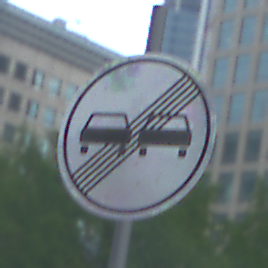
Verkehrszeichen: EndeUeberholverbot
Umgebung: Outdoor, Urban
Tageszeit: MorningAfternoon
Wetter: PartlyCloudy
Licht: Natural
Jahreszeit: NotSpecified
Kontrast: LowContrast